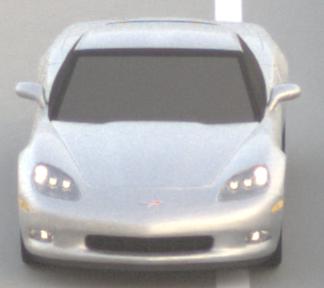
Make: Chevrolet
Model: Corvette Coupé
Detailed model: Corvette (C6) Coupé
Model produced from: 2005/02
Model produced until: 2008/03
Doors: 3
Color: white
Road condition: dry road
Daytime: sunrise or sunset
Contrast: low contrast